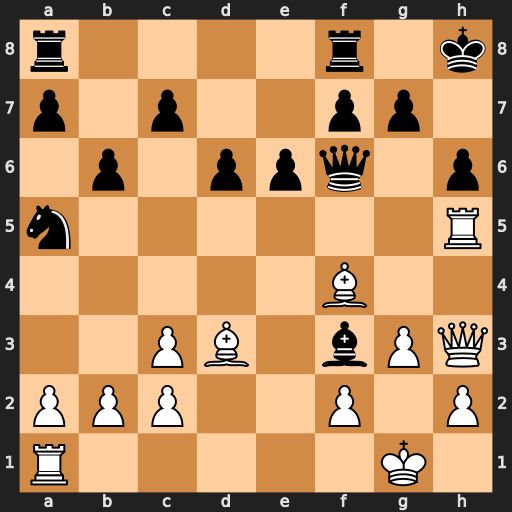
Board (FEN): r4r1k/p1p2pp1/1p1ppq1p/n6R/5B2/2PB1bPQ/PPP2P1P/R5K1
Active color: w
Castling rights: -
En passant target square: -
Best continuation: Bg5 Qxg5 Rxg5